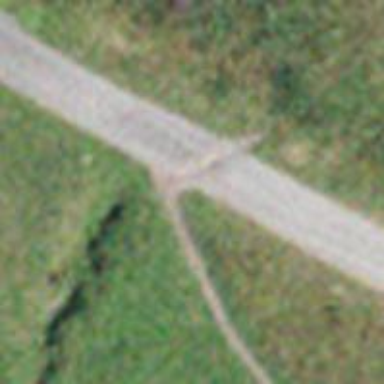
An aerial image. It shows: Path.